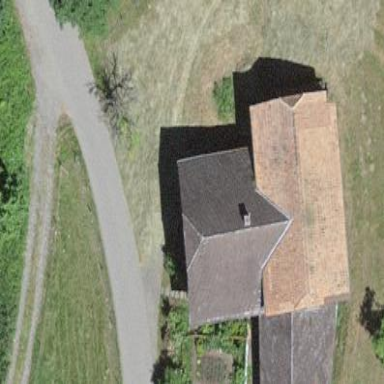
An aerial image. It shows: Farm building.